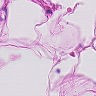
Metastatic tissue present: no